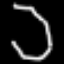
Label: octagon